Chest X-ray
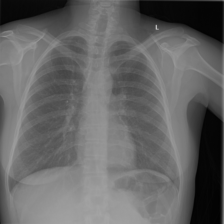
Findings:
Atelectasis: negative
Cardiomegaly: negative
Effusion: negative
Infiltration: positive
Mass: negative
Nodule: negative
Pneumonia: negative
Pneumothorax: negative
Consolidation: negative
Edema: negative
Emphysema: negative
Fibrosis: negative
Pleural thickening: negative
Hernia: negative